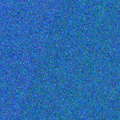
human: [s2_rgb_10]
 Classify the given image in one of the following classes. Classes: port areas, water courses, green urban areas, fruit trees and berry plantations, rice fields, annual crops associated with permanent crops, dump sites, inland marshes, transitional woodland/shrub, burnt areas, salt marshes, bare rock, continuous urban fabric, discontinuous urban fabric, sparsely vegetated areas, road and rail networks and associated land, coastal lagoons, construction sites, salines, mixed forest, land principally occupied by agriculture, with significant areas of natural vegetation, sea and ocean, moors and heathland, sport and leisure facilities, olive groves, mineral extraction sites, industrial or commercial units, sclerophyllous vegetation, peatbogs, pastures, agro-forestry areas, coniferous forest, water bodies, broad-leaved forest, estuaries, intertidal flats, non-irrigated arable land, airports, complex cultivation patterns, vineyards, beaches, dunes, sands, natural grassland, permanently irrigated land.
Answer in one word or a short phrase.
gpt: sea and ocean